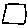
Label: square